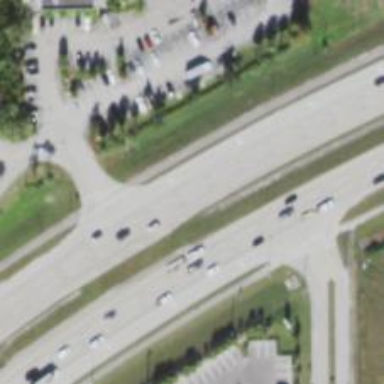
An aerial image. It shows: Asphalt trunk highway.